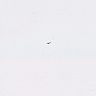
Metastatic tissue present: no